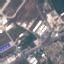
Land use / land cover class: Industrial